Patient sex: M
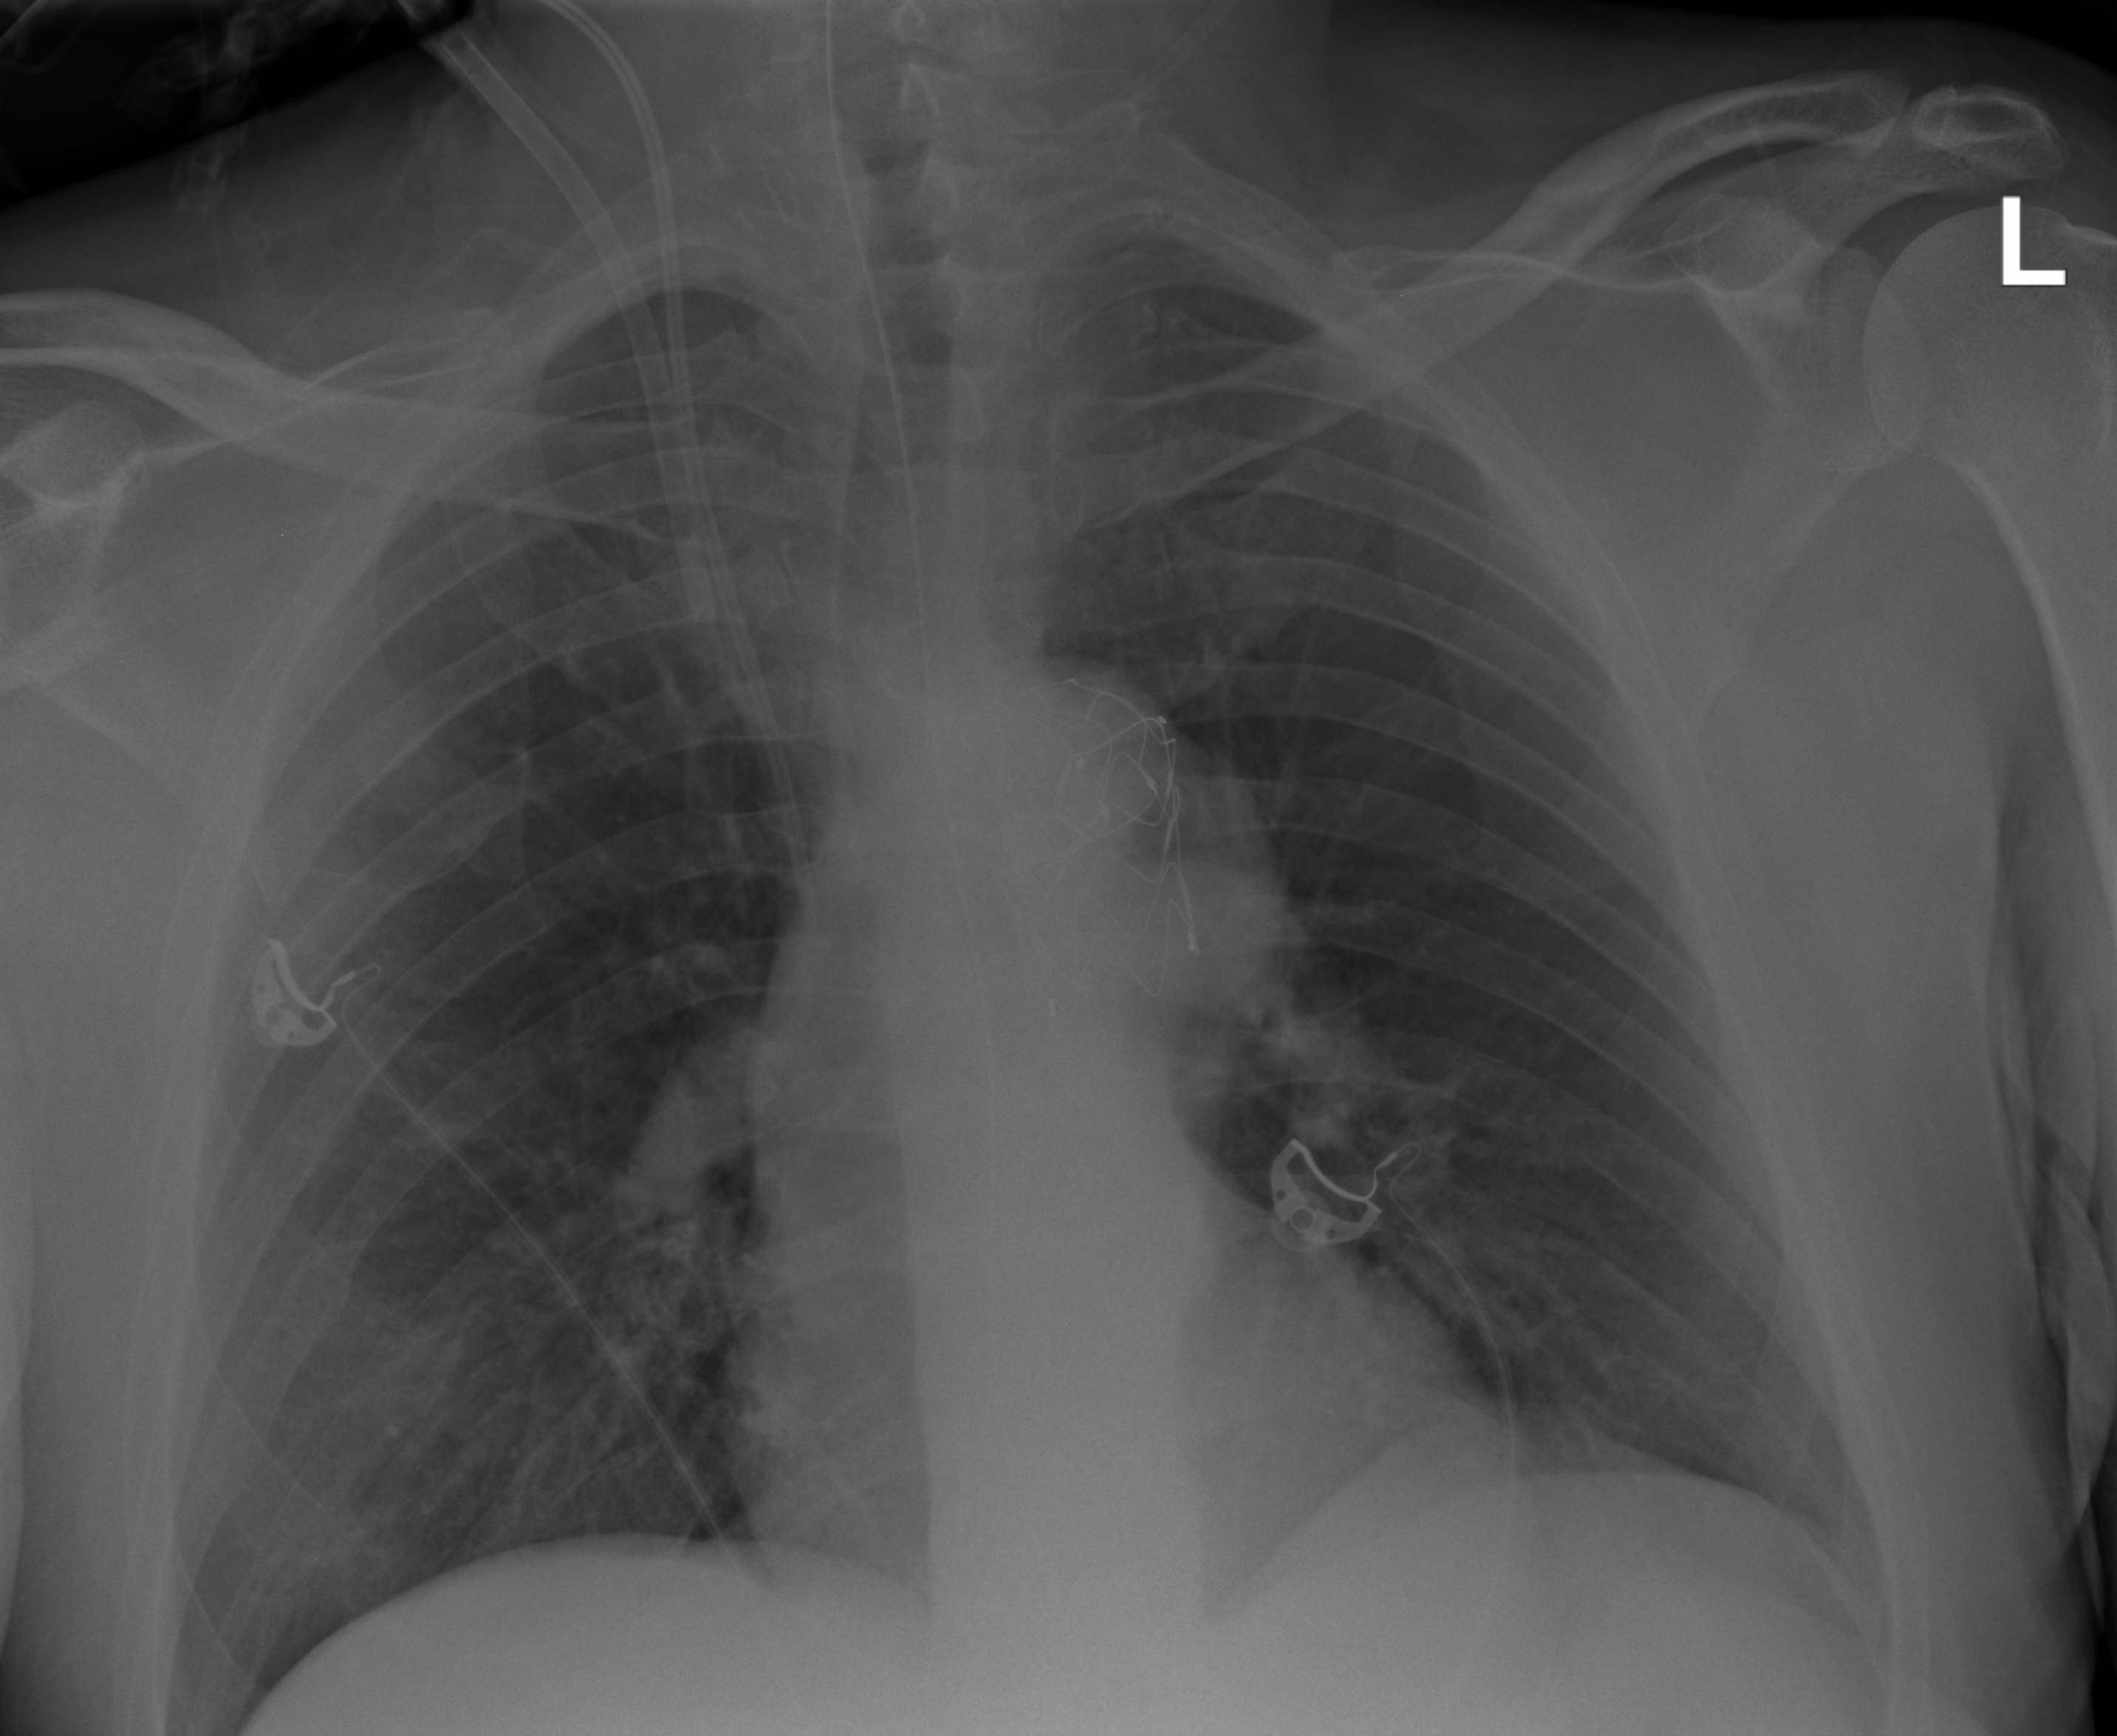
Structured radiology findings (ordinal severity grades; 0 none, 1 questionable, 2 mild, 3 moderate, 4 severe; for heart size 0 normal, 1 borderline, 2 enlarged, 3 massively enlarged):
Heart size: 0
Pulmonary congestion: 0
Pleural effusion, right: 0
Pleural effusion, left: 2
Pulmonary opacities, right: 2
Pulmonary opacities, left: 0
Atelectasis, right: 2
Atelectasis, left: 2